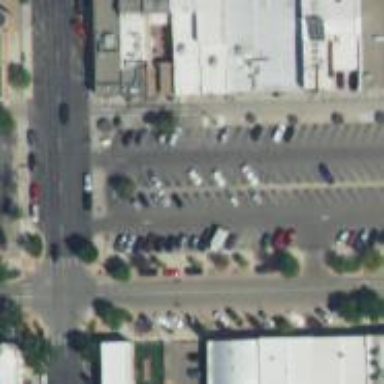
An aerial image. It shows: Parking space is available.